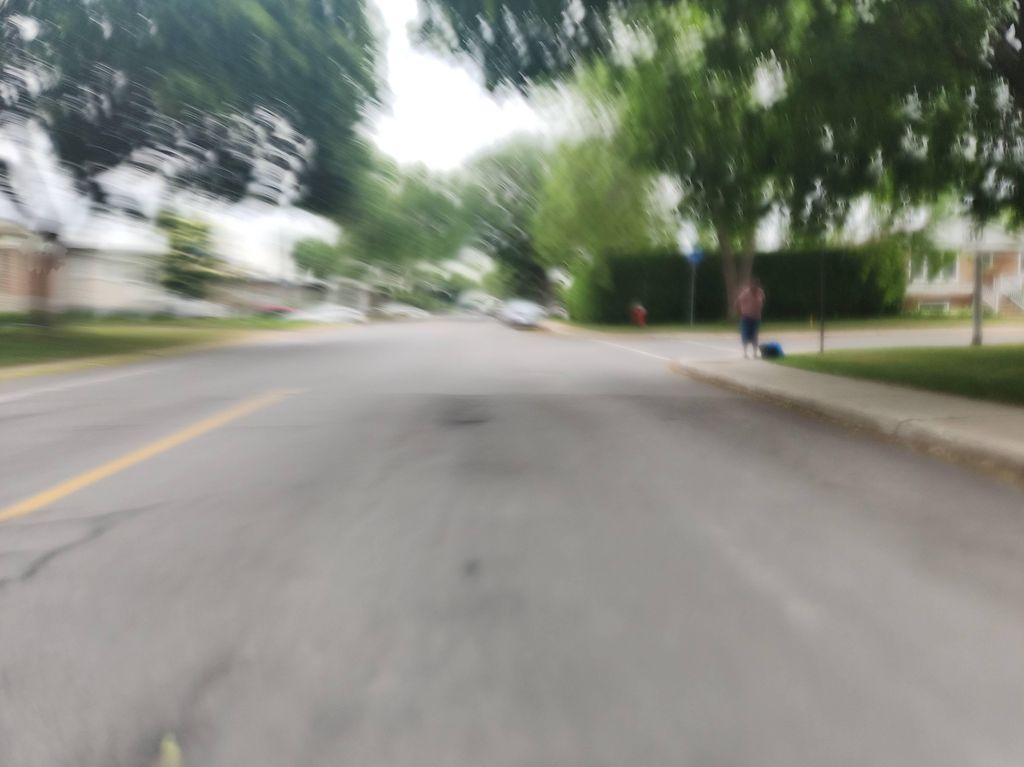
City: montreal